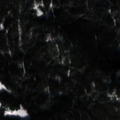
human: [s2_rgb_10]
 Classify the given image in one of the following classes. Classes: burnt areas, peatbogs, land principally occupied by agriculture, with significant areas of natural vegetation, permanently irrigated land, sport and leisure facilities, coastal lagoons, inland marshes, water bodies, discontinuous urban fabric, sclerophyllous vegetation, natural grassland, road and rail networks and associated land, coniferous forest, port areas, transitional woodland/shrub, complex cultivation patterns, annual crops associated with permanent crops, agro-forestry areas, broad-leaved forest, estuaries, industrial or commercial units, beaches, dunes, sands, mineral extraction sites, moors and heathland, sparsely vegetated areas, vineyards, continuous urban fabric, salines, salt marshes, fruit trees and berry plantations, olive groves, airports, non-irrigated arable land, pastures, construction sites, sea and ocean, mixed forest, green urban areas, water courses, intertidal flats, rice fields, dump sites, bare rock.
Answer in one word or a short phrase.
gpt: pastures, coniferous forest